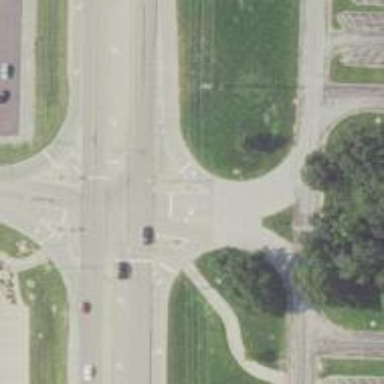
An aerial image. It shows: Crossing with marked lines on the road.